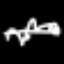
Label: squiggle